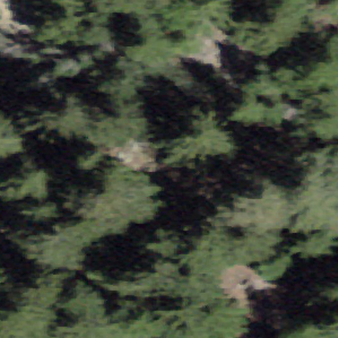
Label: other